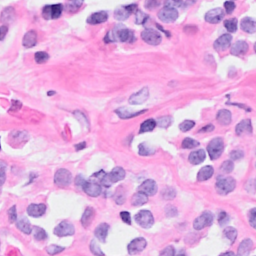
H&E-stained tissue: Breast